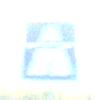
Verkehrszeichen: Autobahn
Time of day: MorningAfternoon
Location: Outdoor (Nature)
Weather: PartlyCloudy
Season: NotSpecified
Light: Natural